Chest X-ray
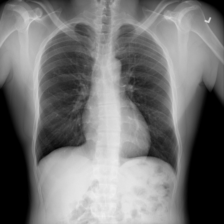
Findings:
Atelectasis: negative
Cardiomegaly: negative
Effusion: negative
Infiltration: negative
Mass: negative
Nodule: negative
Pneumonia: negative
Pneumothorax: negative
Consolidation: negative
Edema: negative
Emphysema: negative
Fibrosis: negative
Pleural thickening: negative
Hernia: negative